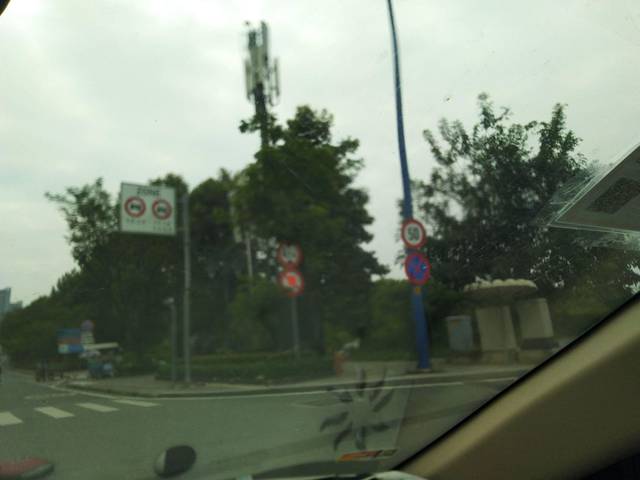
Region: Vietnam
Coordinates: 10.773, 106.723